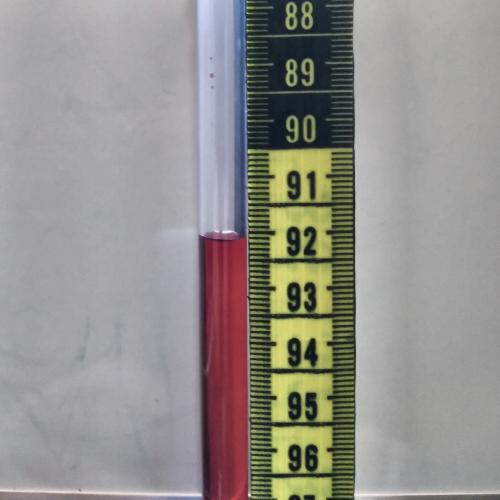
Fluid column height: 92.1 cm